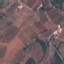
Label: PermanentCrop